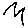
Label: zigzag